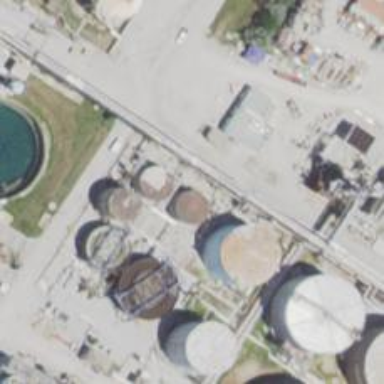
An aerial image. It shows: Storage tank that is man-made.